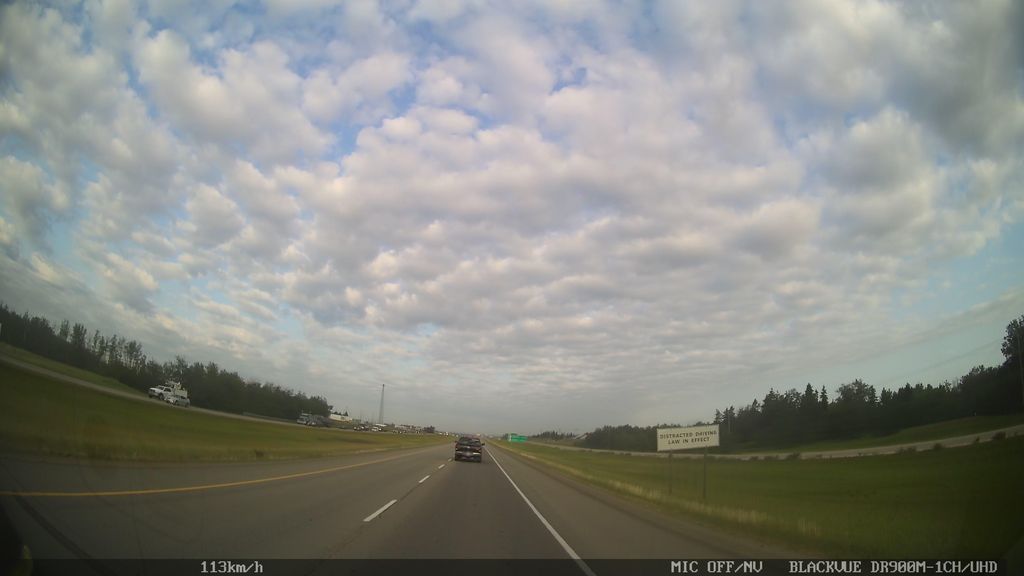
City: edmonton